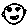
Label: smiley face